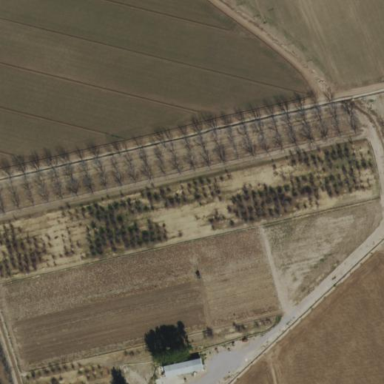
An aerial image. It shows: Orchard.